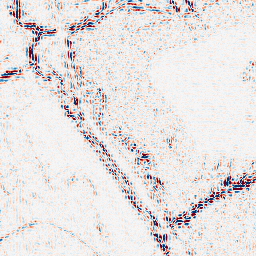
Category: wavelet
Decomposition family: wavelet_biorthogonal
Decomposition parameters: wavelet: bior3.5
level: 2
Upsampling method: cubic_mitchell
Upsampling parameters: scale: 2
Upsampling scale: 2